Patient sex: M
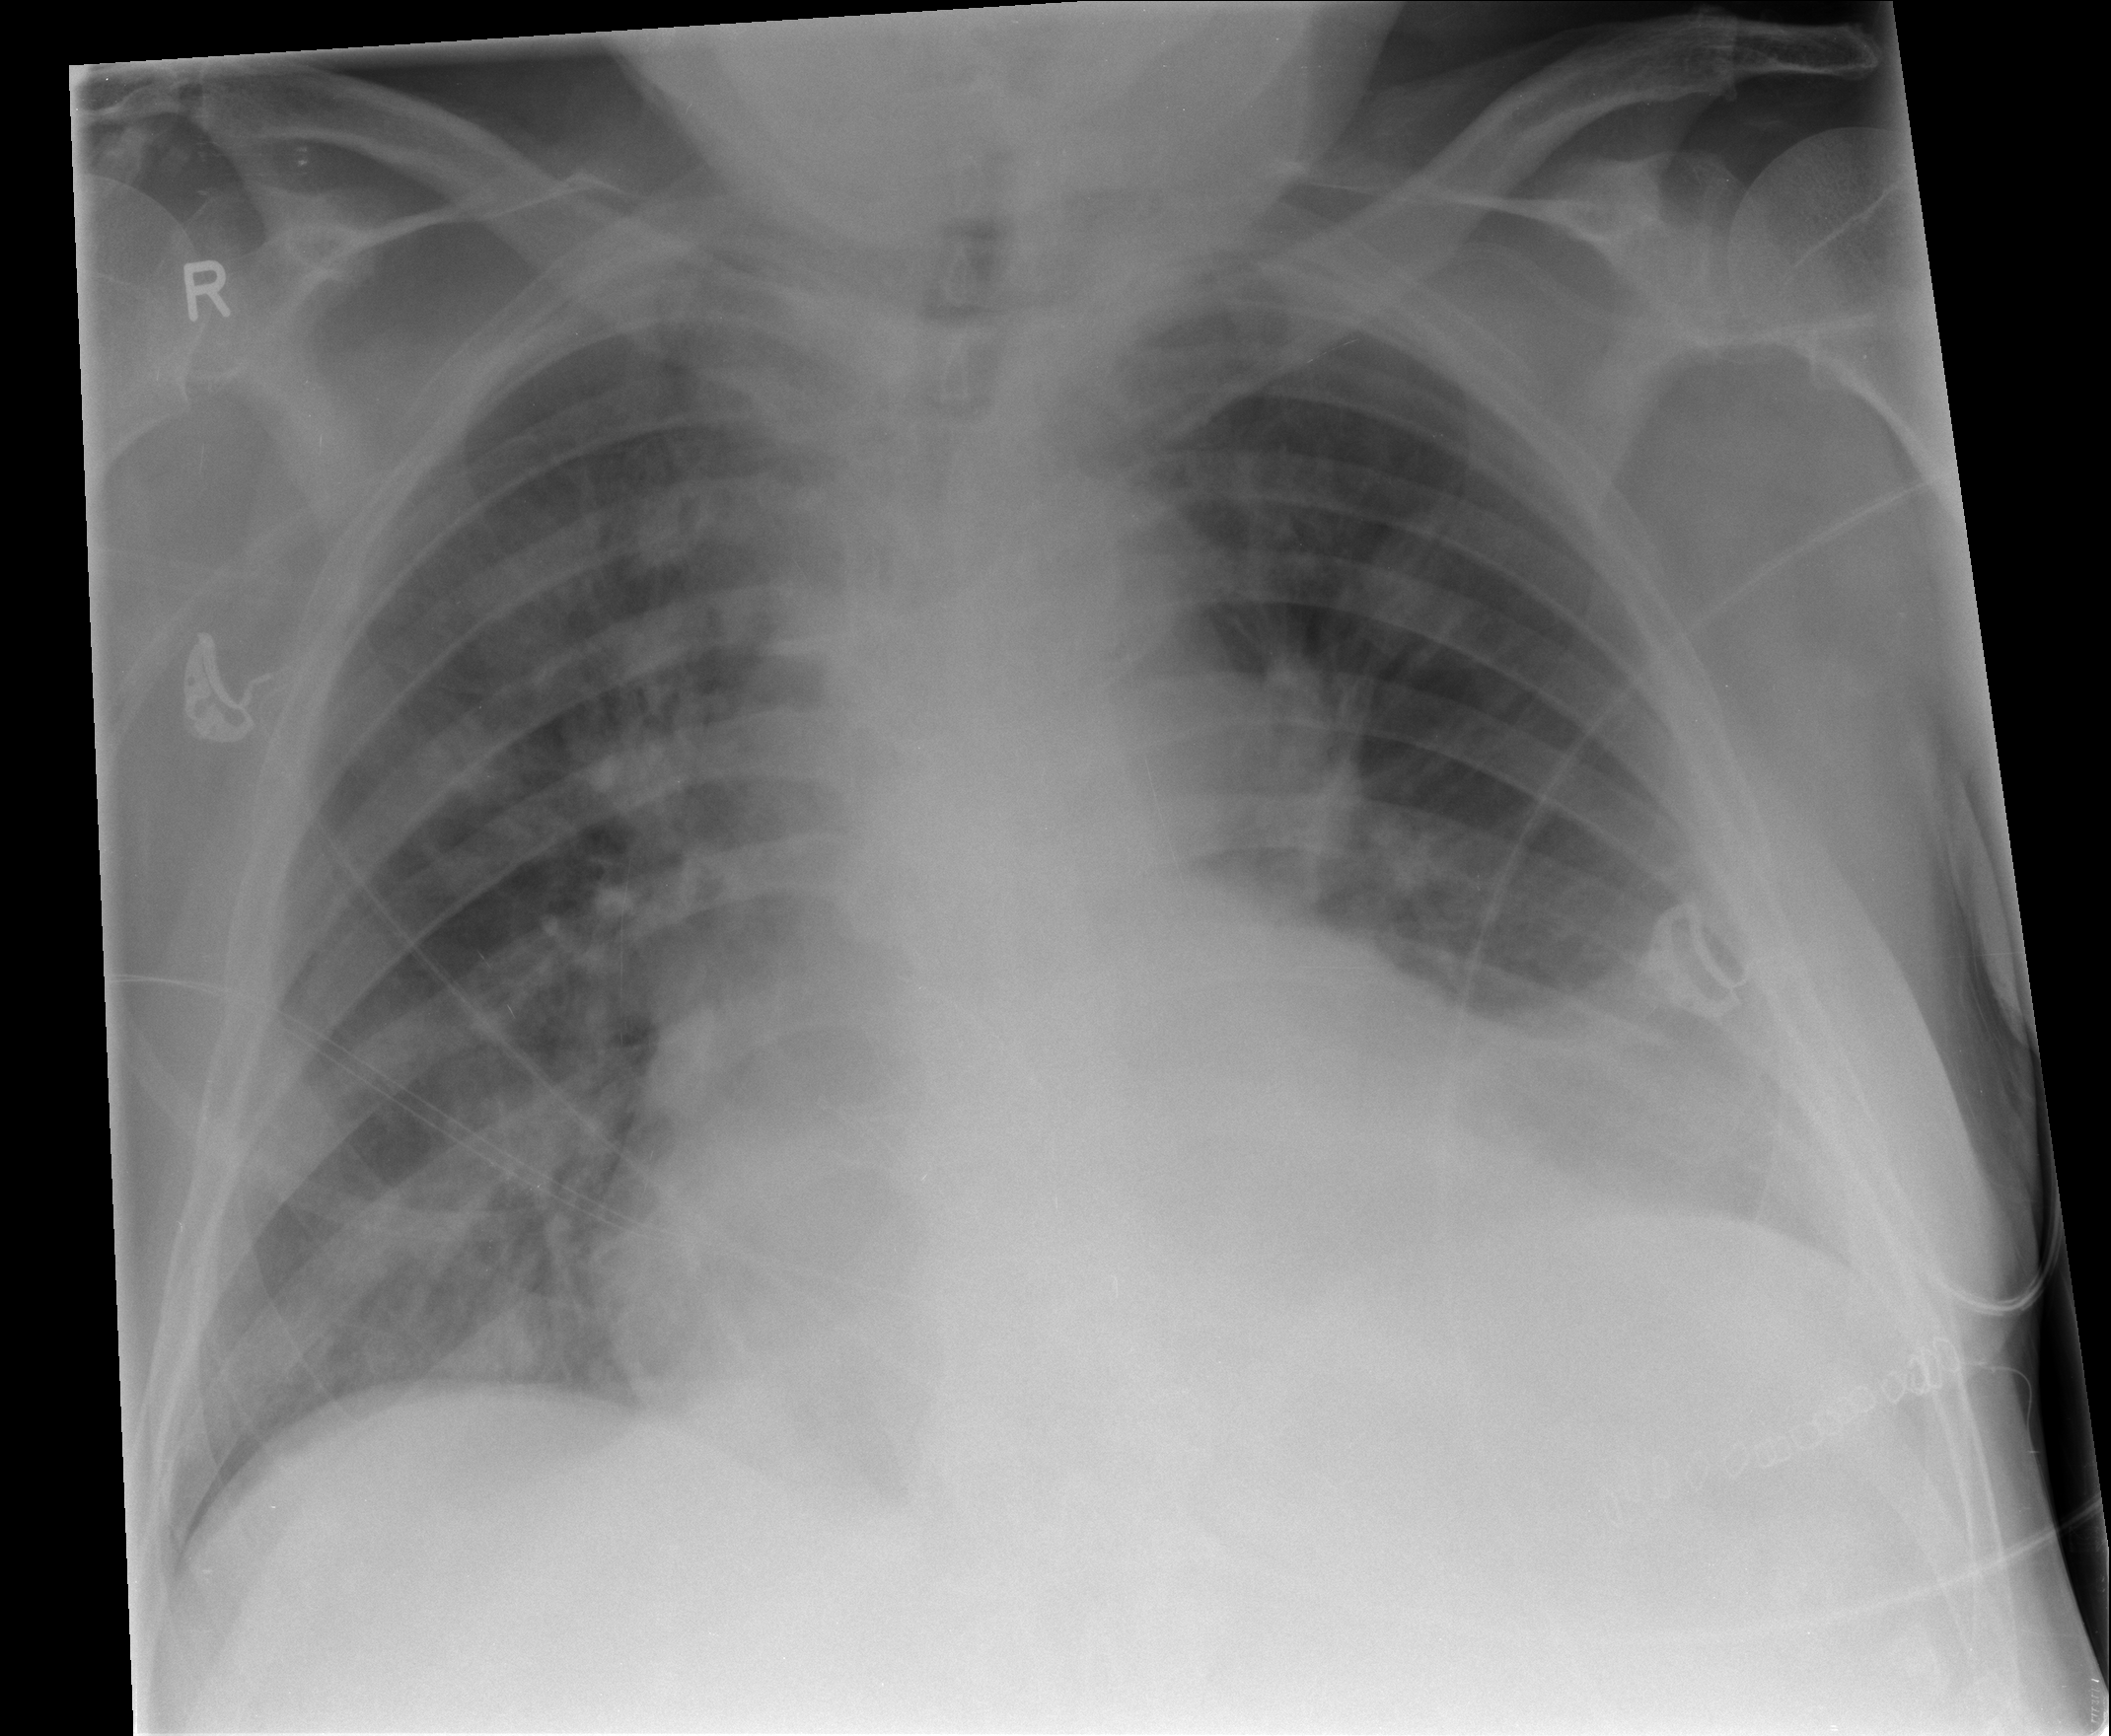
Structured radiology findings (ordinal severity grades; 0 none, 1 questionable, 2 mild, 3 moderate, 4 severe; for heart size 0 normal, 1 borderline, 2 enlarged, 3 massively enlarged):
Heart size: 2
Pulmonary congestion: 2
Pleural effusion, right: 0
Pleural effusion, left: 1
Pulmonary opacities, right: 2
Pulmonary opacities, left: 1
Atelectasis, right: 0
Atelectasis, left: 2